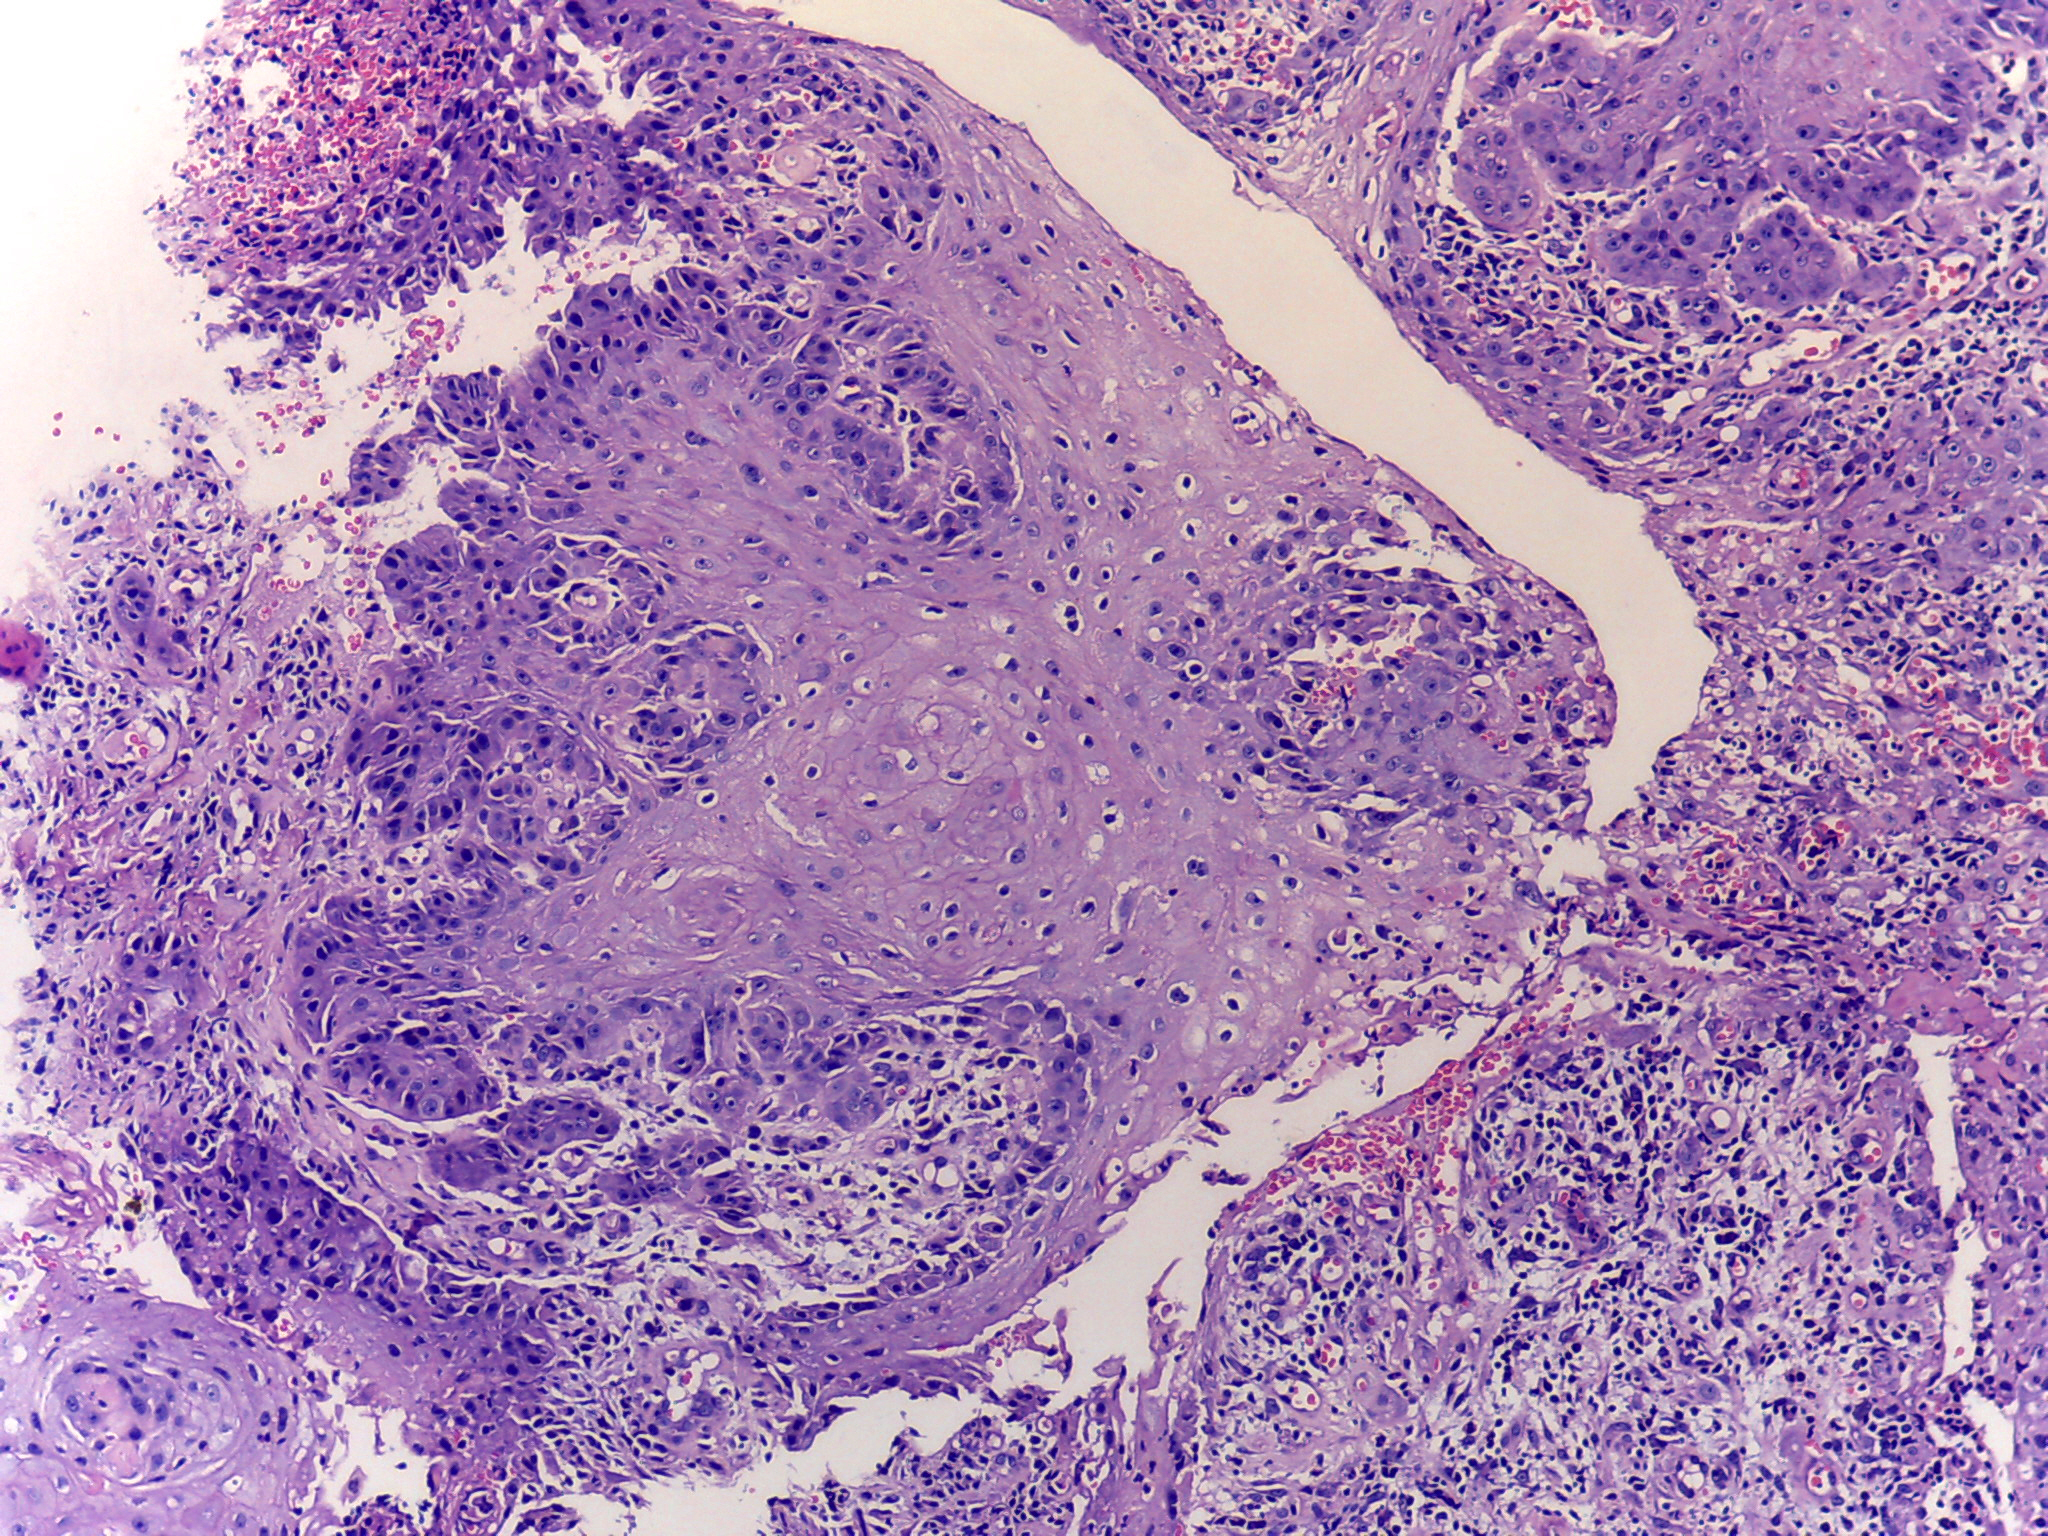
Diagnosis: OSCC